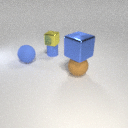
small blue rubber cylinder below small yellow metal cube